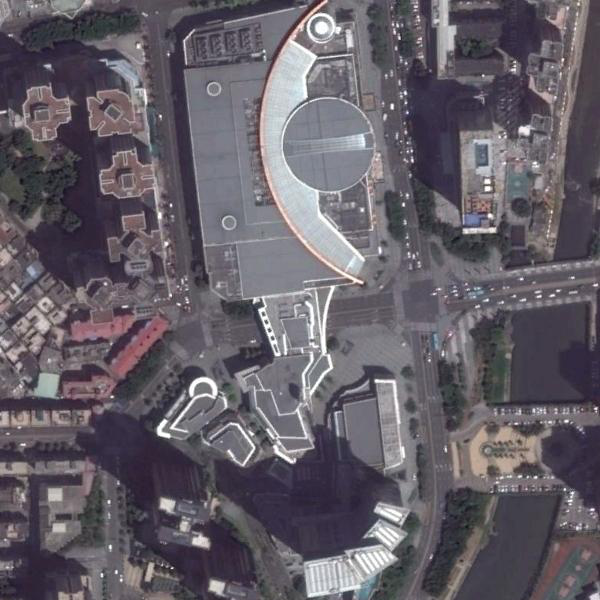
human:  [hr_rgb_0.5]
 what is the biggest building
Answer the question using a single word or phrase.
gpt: center